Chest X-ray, PA view. Patient: 59 years old, sex F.
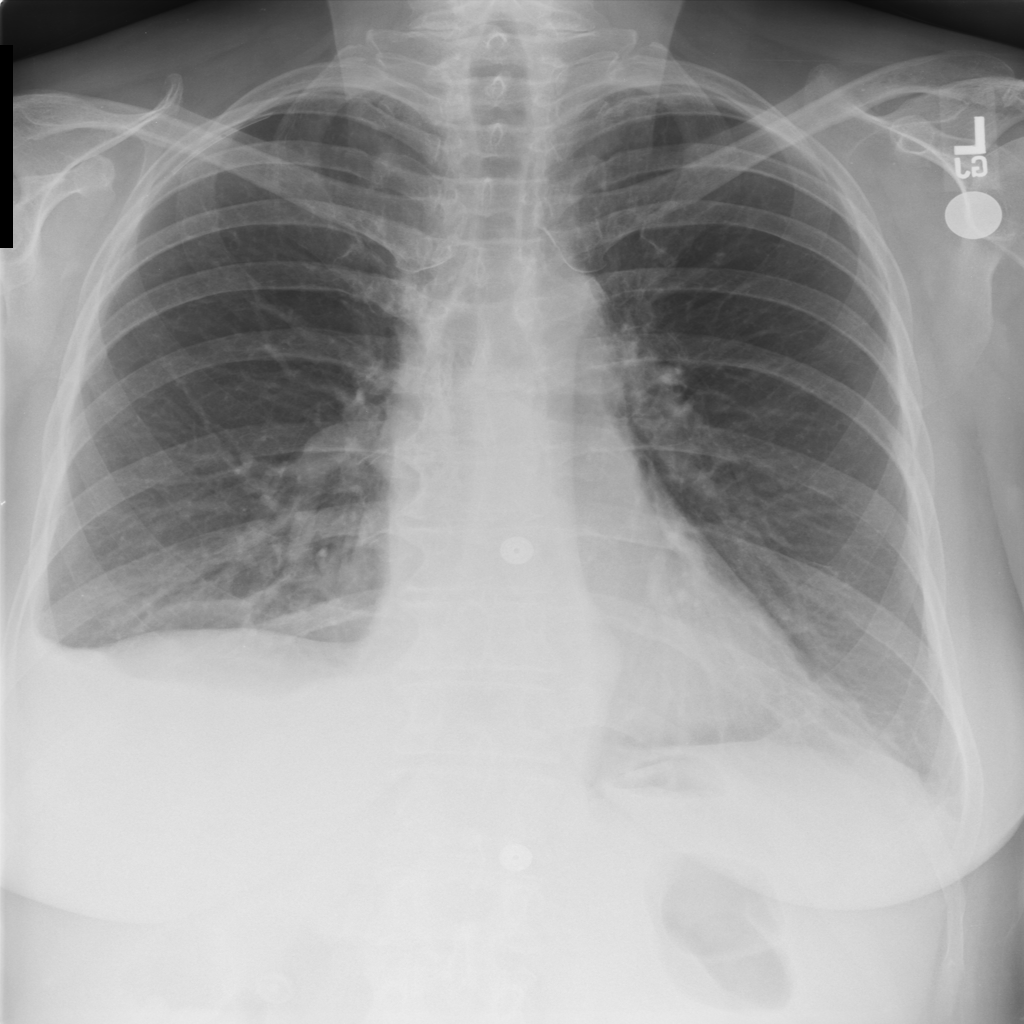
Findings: No Finding